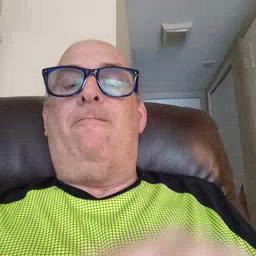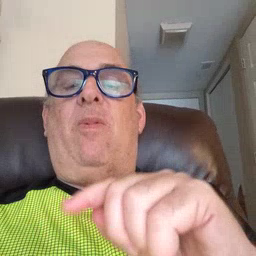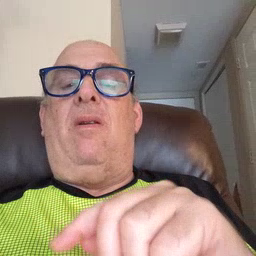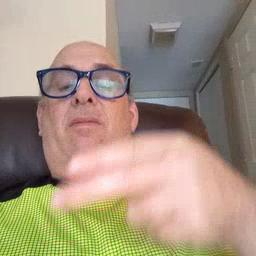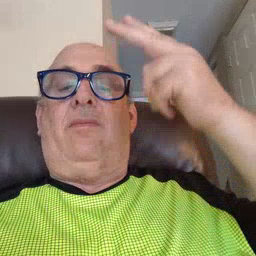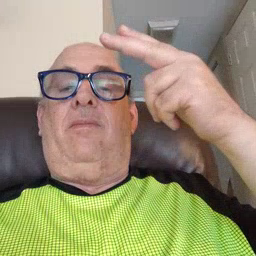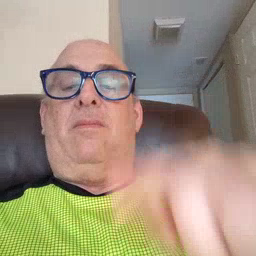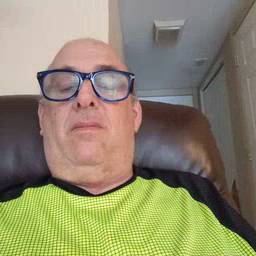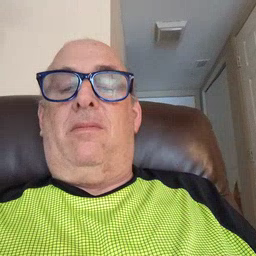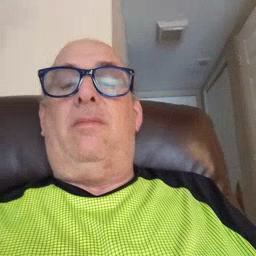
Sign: high